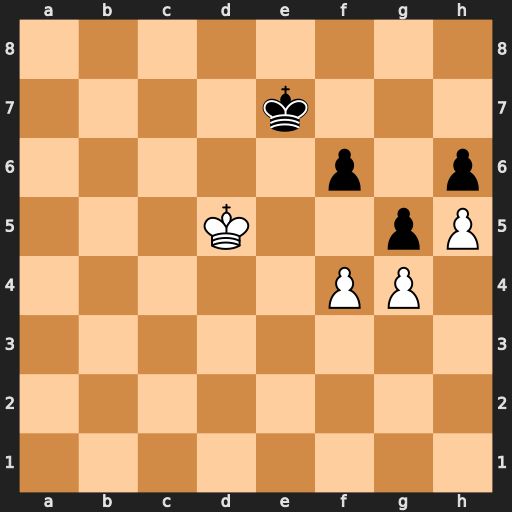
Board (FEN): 8/4k3/5p1p/3K2pP/5PP1/8/8/8
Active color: w
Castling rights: -
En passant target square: -
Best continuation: fxg5 fxg5 Ke5 Kf7 Kf5